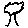
Label: tree